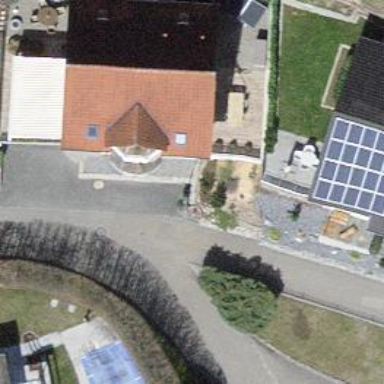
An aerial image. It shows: Detached building with gabled roof.